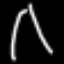
Label: pencil